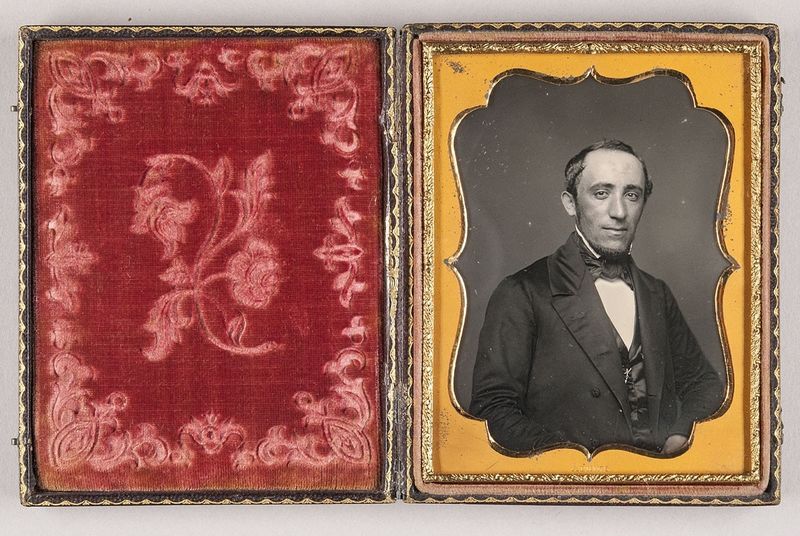
Titel: Porträt eines Mannes
Künstler: Atkins
Standort: Hamburg
Institution: Museum für Kunst und Gewerbe Hamburg
Schlagwörter: mann, portrait, foto, fotografie, photographie, photo, etui, lichtbild, daguerreotypie, bildwerke, angewandte und bildende kunst, hessische systematik, porträt, porträtfotografie, porträtphotographie, hüftbild